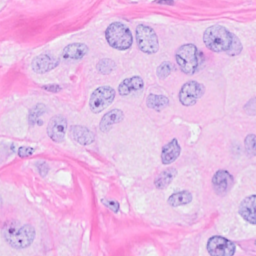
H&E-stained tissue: Breast